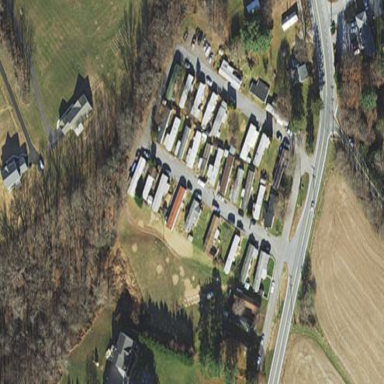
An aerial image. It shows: Residential area with mobile homes.